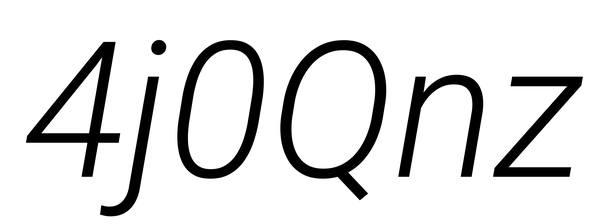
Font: Roboto-Italic_Light_Italic